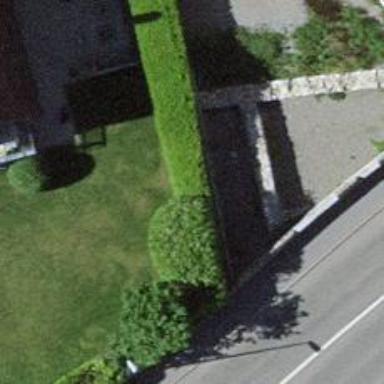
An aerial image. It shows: Hedge barrier.